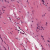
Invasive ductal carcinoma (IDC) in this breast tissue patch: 1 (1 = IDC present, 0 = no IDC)